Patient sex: F
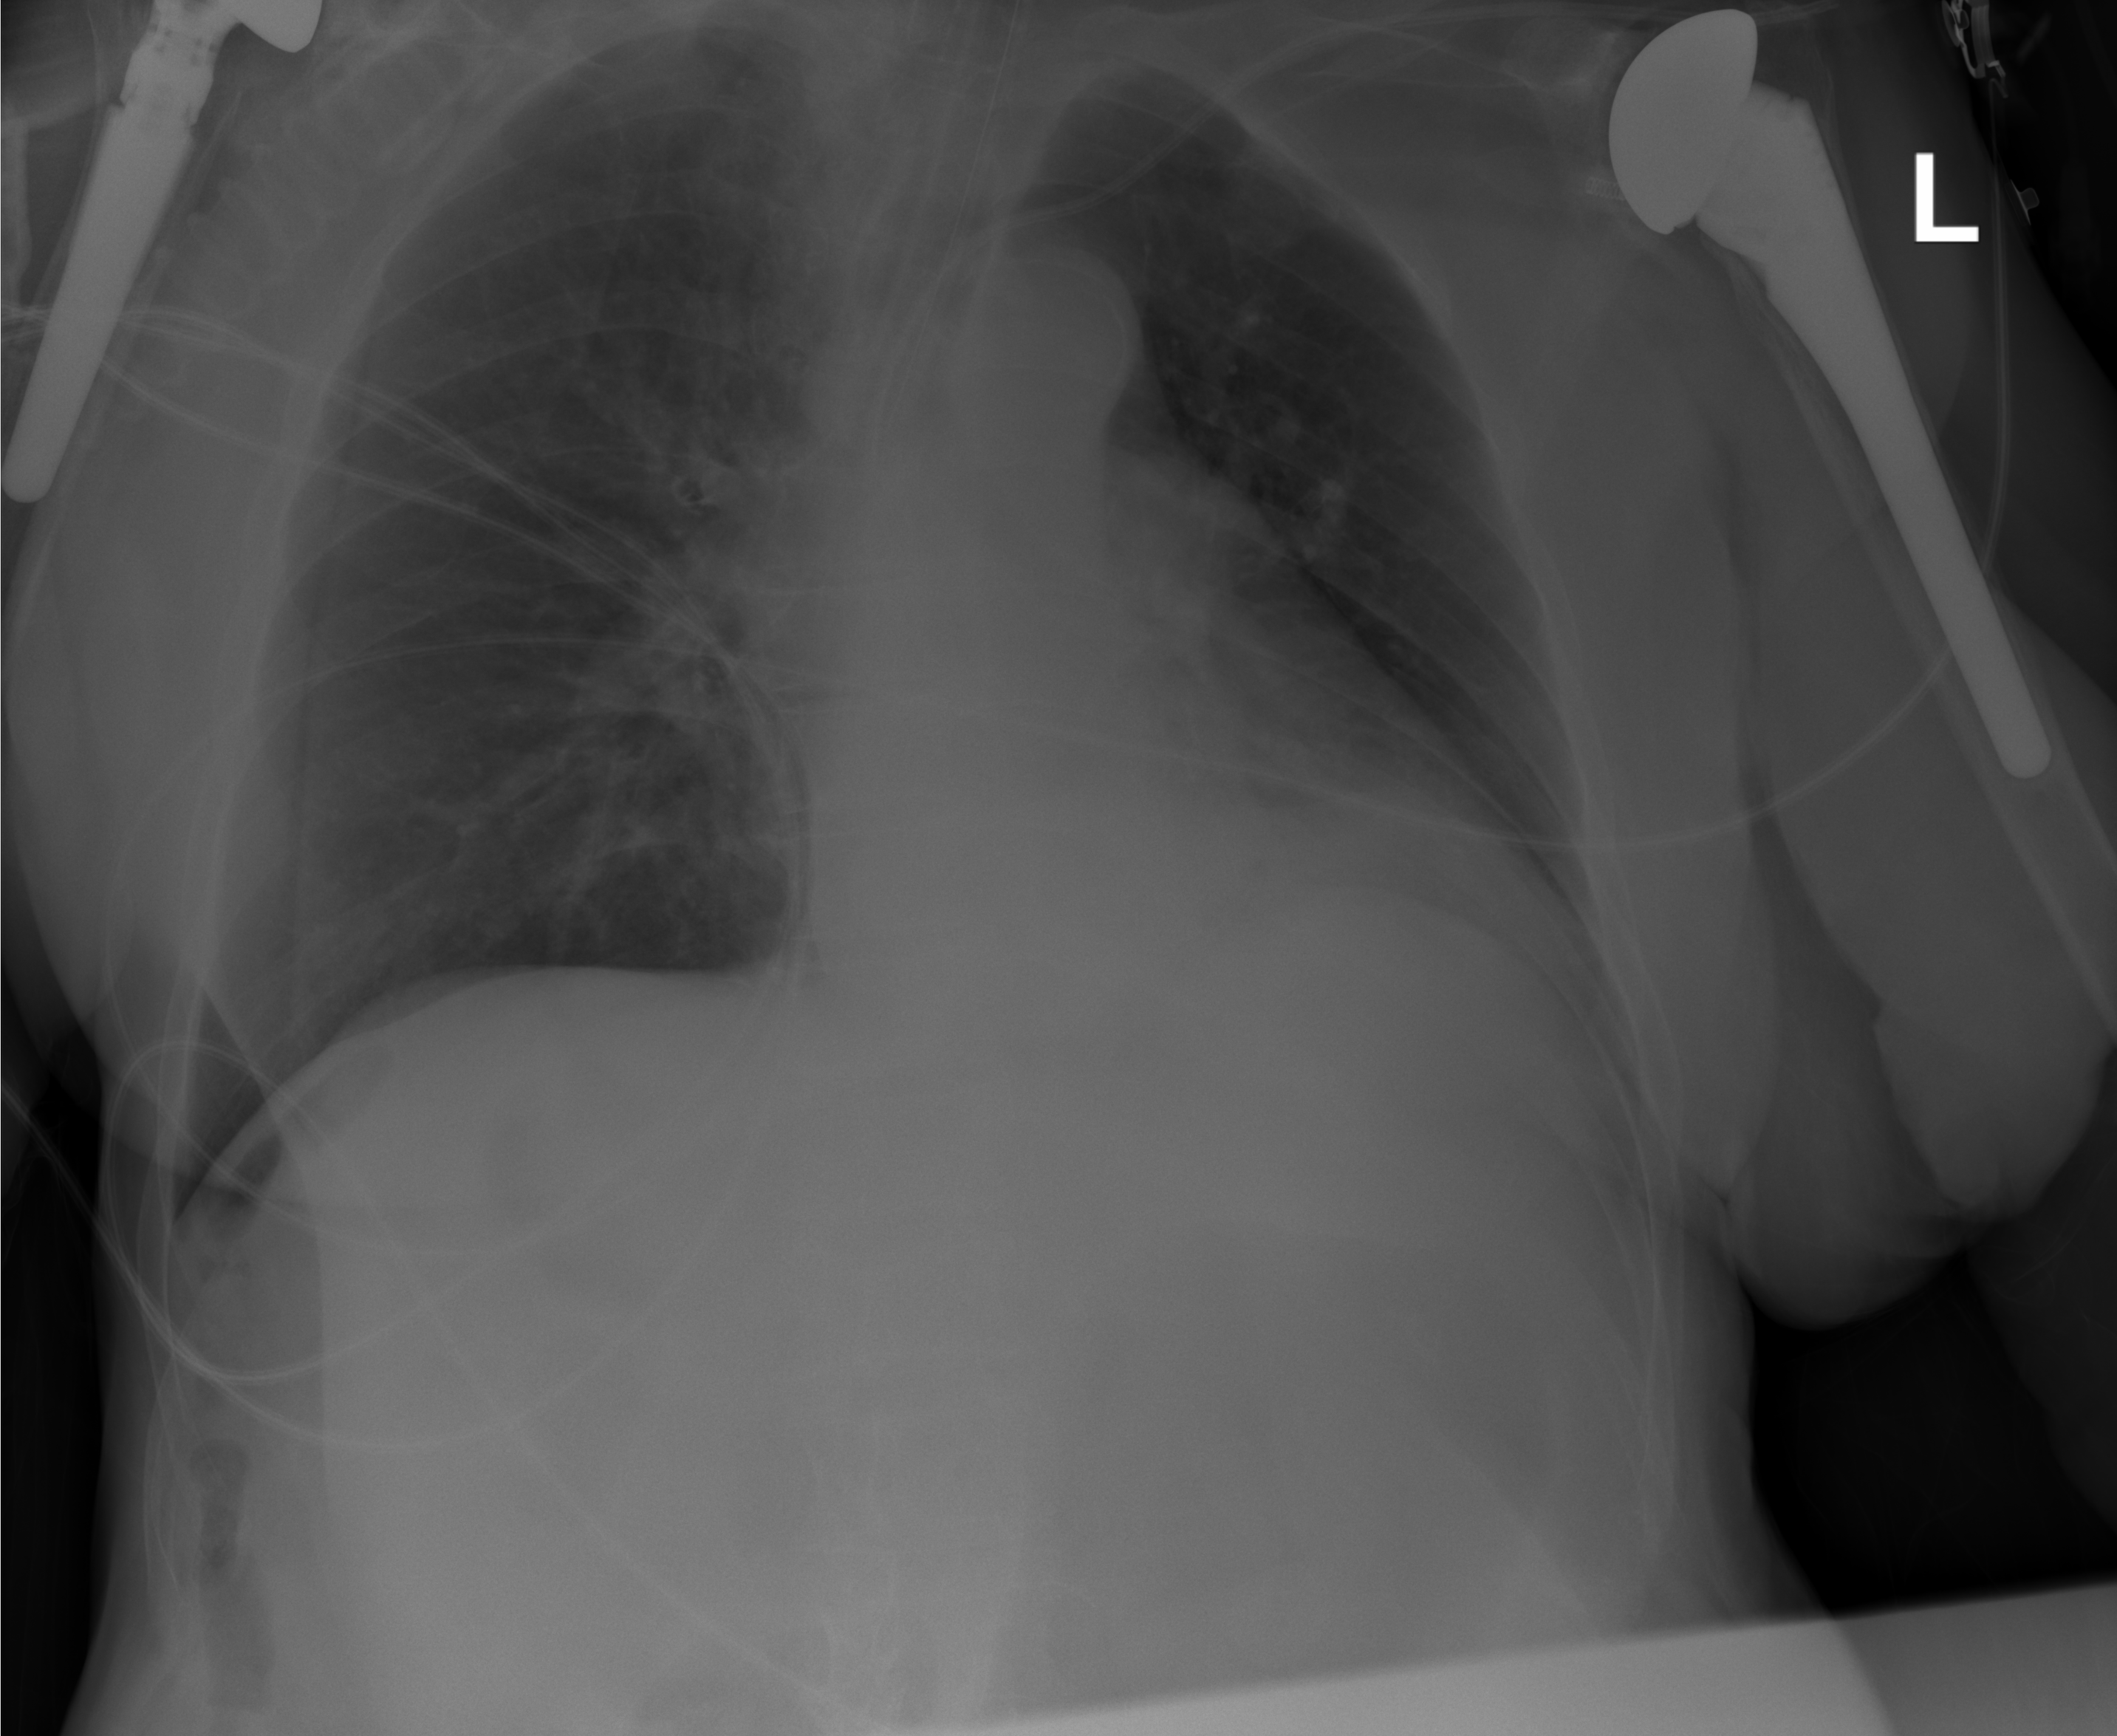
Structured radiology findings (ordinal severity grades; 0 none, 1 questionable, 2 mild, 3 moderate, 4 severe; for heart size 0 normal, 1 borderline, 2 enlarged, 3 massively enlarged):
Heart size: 1
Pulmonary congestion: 0
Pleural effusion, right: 0
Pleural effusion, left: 0
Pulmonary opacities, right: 2
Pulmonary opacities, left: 0
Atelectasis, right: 0
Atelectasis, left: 0